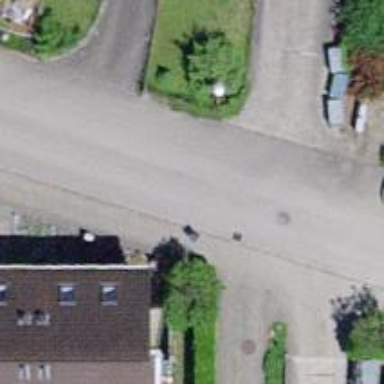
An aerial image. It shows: Footway surfaced with paving stones.